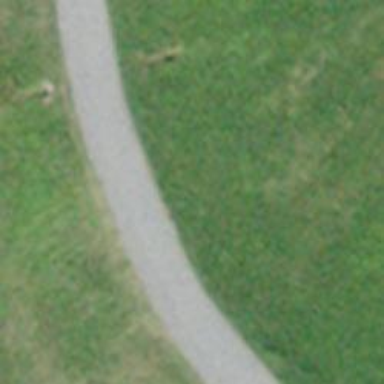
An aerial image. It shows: Track road with grade3 tracktype designed for nordic skiing. The track is groomed for classic and skating styles.